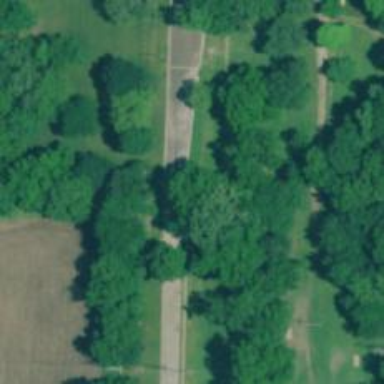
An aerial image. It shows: Disc golf course.